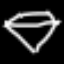
Label: diamond